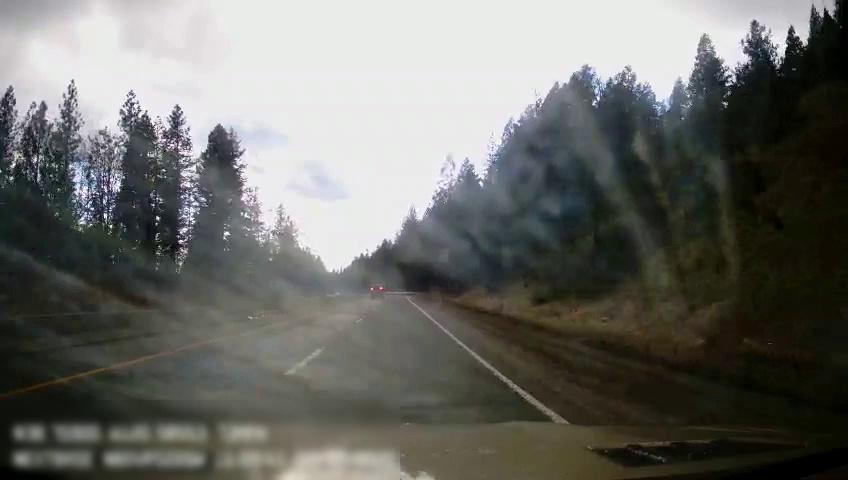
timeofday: Day
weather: Cloudy
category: Drivable Space
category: Drivable Space
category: Vehicles | Van
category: Lanes | Current Lane
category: Lanes | Alternate Lane
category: Lanes | Alternate Lane